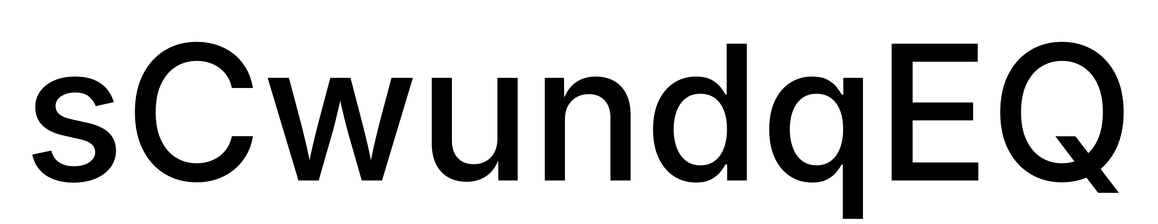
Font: Inter_Medium